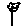
Label: flower